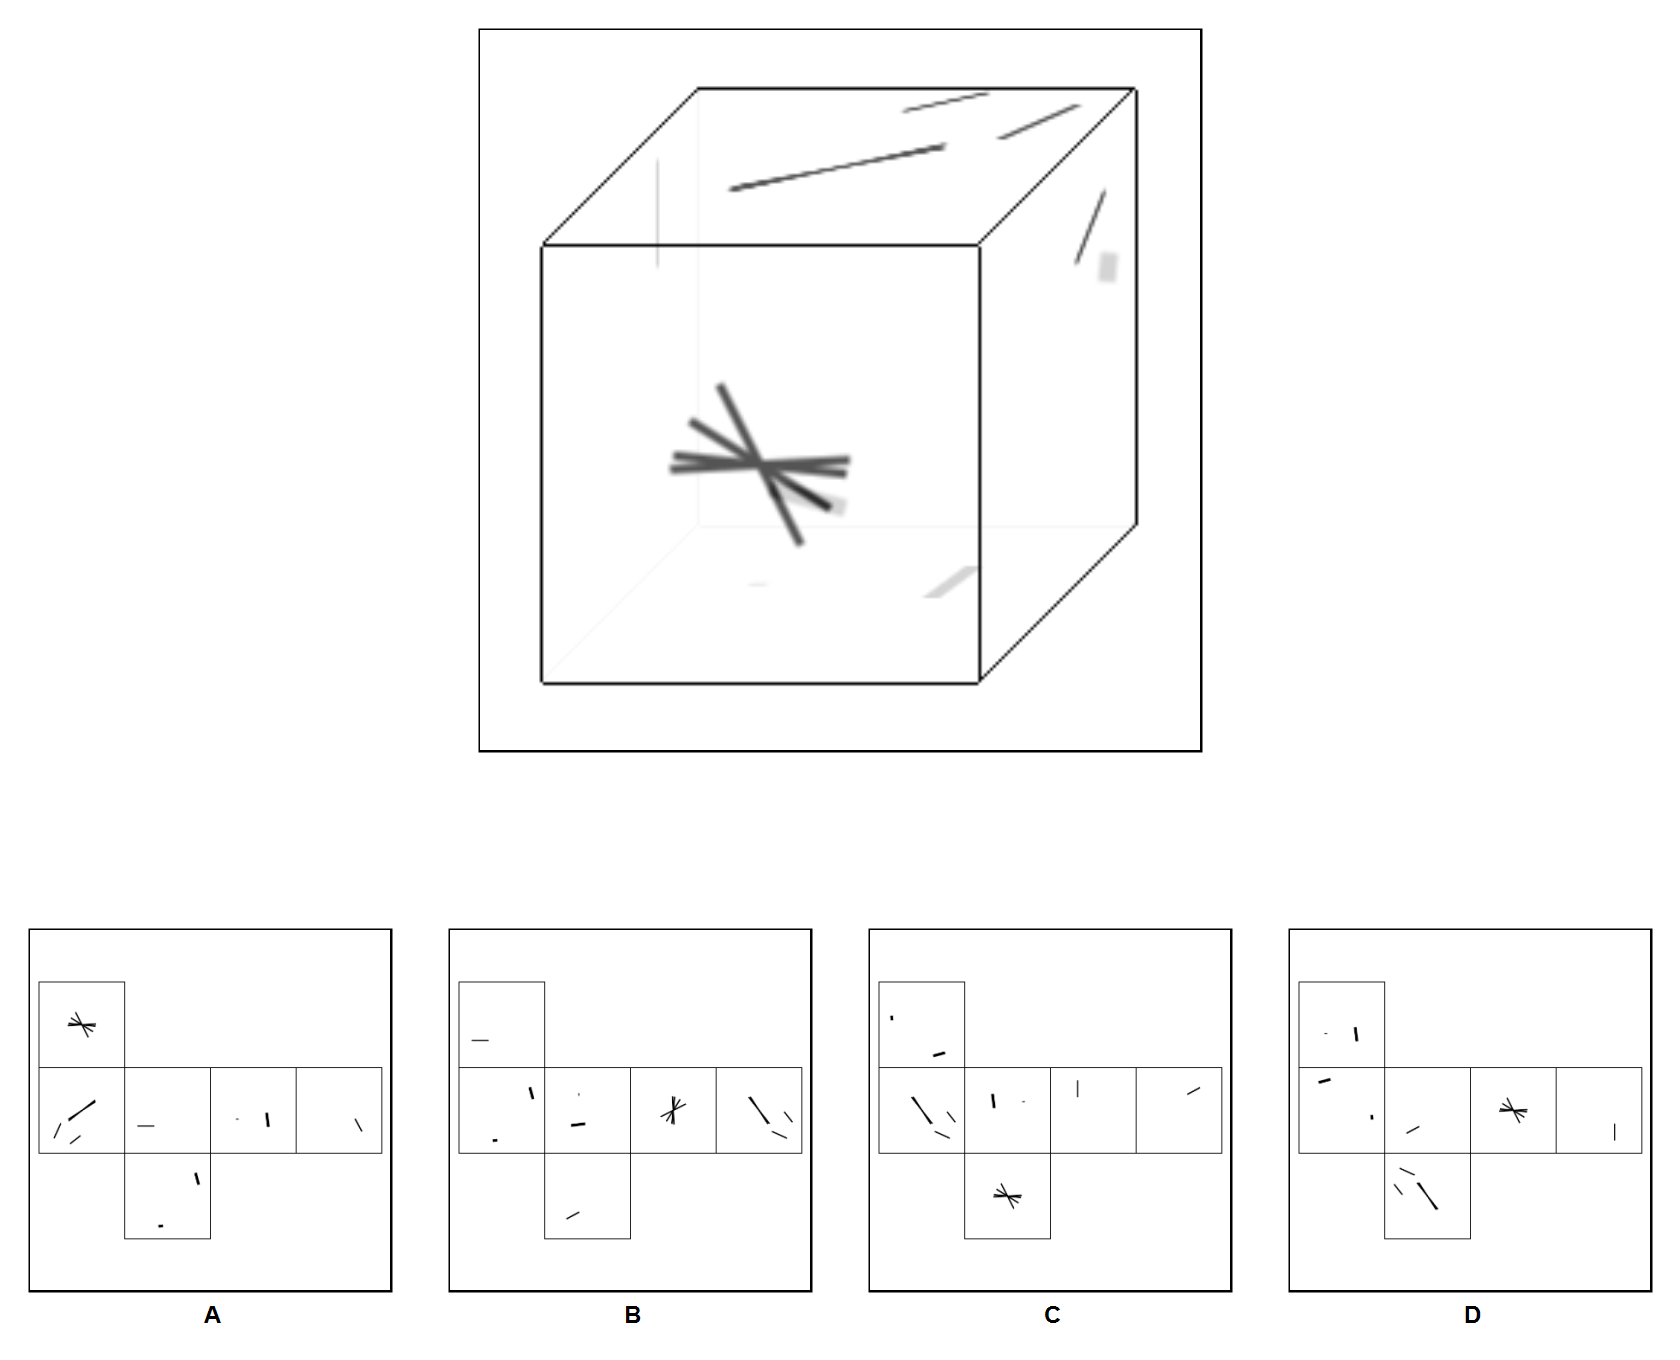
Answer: C